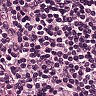
Metastatic tissue present: no